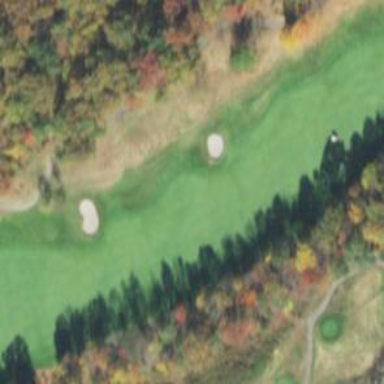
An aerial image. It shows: Golf fairway surrounded by grass.